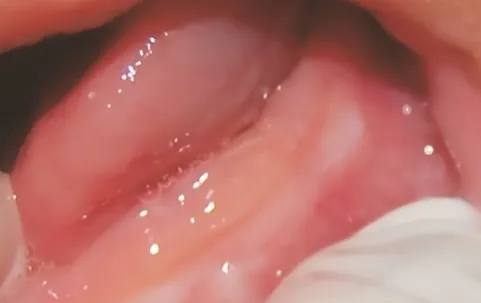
One-month follow-up, showing a significant reduction in lesion size.
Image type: pathology (fish)